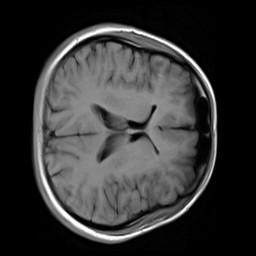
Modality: T1w
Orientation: axial
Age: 21
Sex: female
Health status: healthy
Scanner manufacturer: siemens
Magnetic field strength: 3 T
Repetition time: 4.1 s
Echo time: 0.0085 s